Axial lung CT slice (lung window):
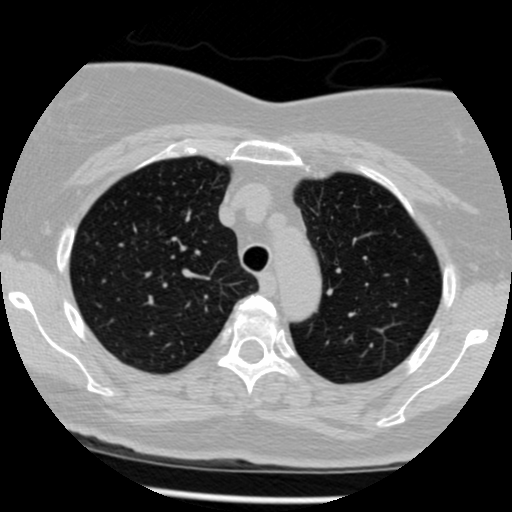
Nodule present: no